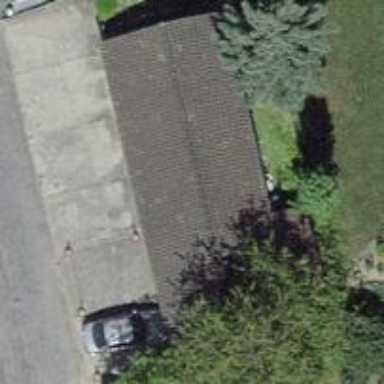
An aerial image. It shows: Group of garages.